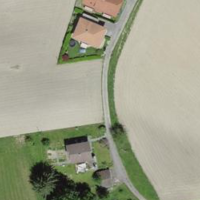
EUNIS habitat code: 55
Species observed at this site:
Cyperus esculentus